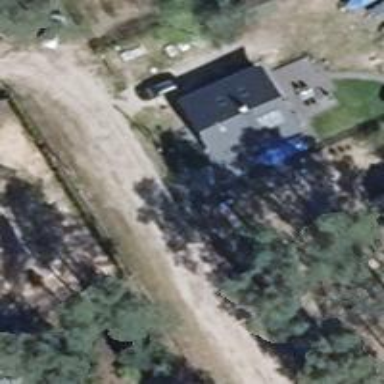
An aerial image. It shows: Residential road.